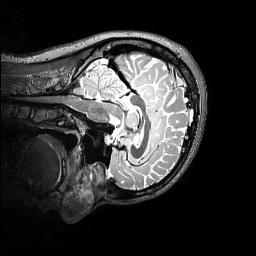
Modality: T2w
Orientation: sagittal
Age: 27
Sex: female
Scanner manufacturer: siemens
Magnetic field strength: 3 T
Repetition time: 3.2 s
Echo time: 0.565 s